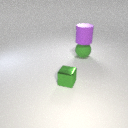
large green rubber sphere below large purple rubber cylinder